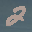
Label: 2